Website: walmart
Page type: billing-address
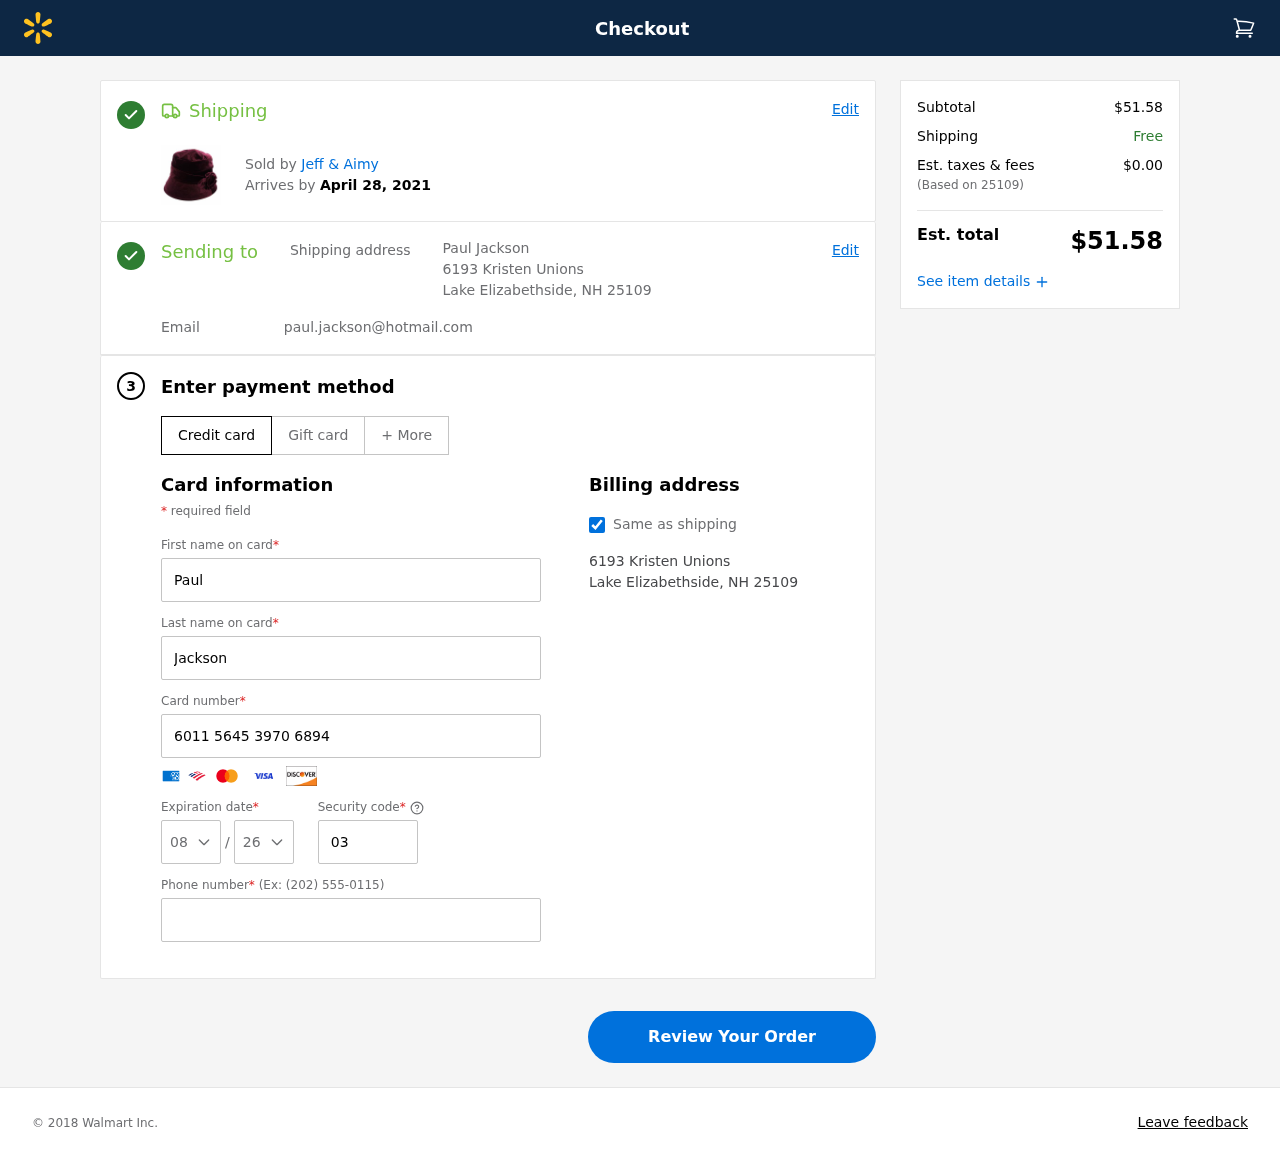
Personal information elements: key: PII_CARD_CVV
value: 036
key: PII_CARD_EXPIRY_MONTH
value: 08
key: PII_CARD_EXPIRY_YEAR
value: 26
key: PII_CARD_NUMBER
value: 6011 5645 3970 6894
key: PII_CITY_STATE_ZIP
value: Lake Elizabethside, NH 25109
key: PII_EMAIL
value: paul.jackson@hotmail.com
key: PII_FIRSTNAME
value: Paul
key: PII_FULLNAME
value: Paul Jackson
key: PII_LASTNAME
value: Jackson
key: PII_PHONE
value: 3303061249
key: PII_POSTCODE
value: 25109
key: PII_STREET
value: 6193 Kristen Unions
Product elements: key: PRODUCT1_BRAND
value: Jeff & Aimy
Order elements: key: ORDER_DELIVERY_DATE
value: April 28, 2021
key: ORDER_SUBTOTAL
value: $51.58
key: ORDER_TAX
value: $0.00
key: ORDER_TOTAL
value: $51.58